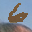
Label: 6